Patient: sex M, age 57
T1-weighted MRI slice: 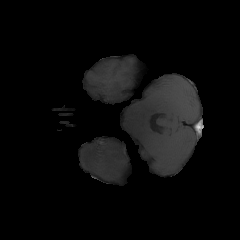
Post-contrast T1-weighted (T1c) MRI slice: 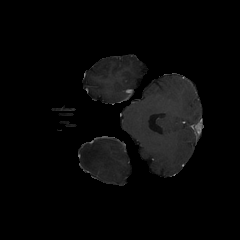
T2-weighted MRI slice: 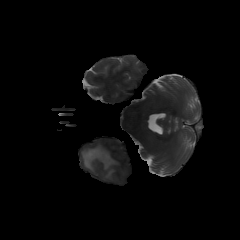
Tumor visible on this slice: yes
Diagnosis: Glioblastoma, IDH-wildtype
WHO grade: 4